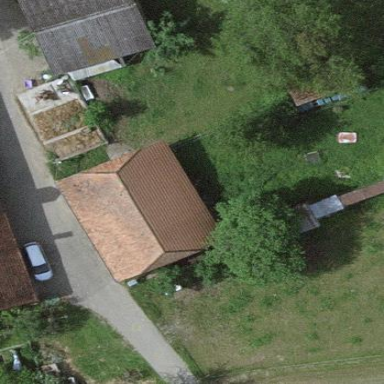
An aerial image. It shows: Barn.